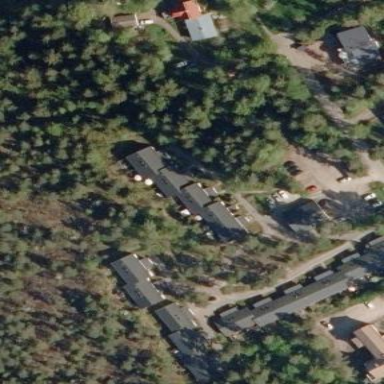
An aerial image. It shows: Terrace building.